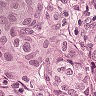
Metastatic tissue present: yes